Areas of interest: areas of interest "Community Center"
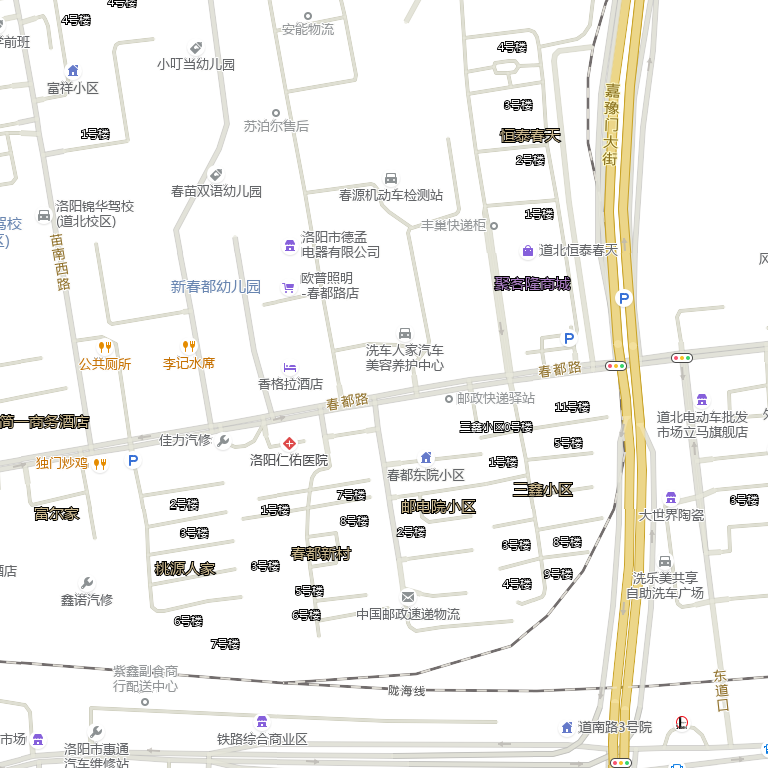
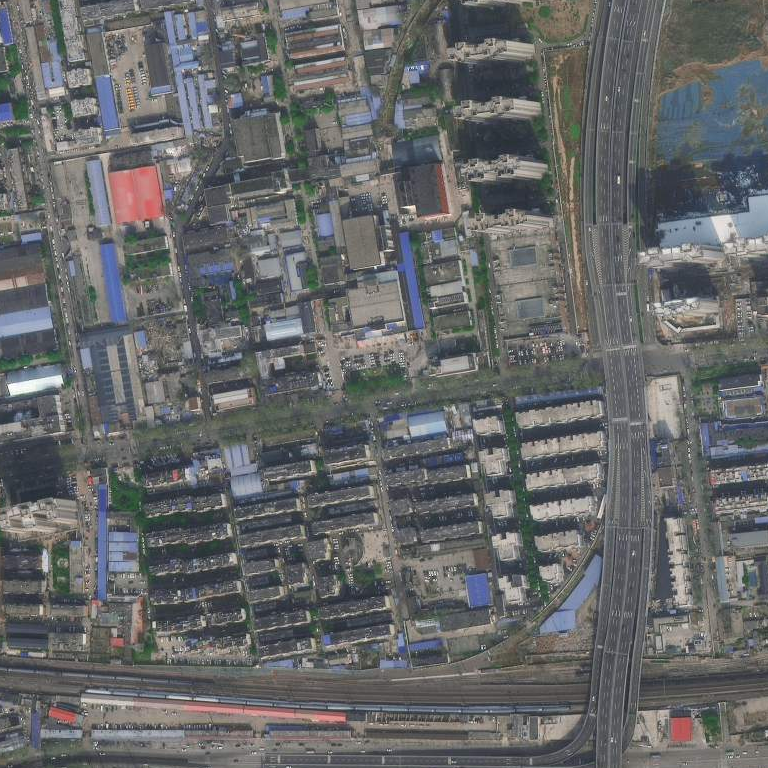